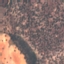
Label: PermanentCrop